Question: soo tired and I know I've seen this before but Google's not helping I'm making a single-page backbone powered WP theme. The data is just the wordpress JSON API data & I've happily used backbone on a few projects now but this time its not playing nice.. It's doing this (showing html tags instead of.. well using them):

here's the render code:
'''
this.template = '<div class="post-list">{{#posts}}<article><h2>{{title}}</h2><span class="postcontent">{{content}}</span></article>{{/posts}}</div>';
if(this.model.get("rawdata").posts!=undefined && this.model.get("rawdata").posts.length>0)
{
var posts = [];
for(i=0;i<this.model.get("rawdata").posts.length;i++)
{
posts[i] = new PostModel(this.model.get("rawdata").posts[i]);
}
this.postCollection = new PostCollection(posts);
this.htm = Mustache.render(this.template,this.model.get("rawdata"));
this.$el.empty().html(this.htm);
log(this.htm)
}
else
{
//handle no-data result error
}
'''
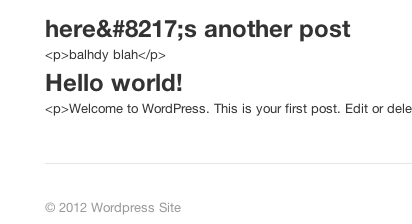
Answer: Try putting & before the variable name in the template
'''
{{& posts}}
'''
or
'''
{{& title}}
'''
It's all in the <URL>